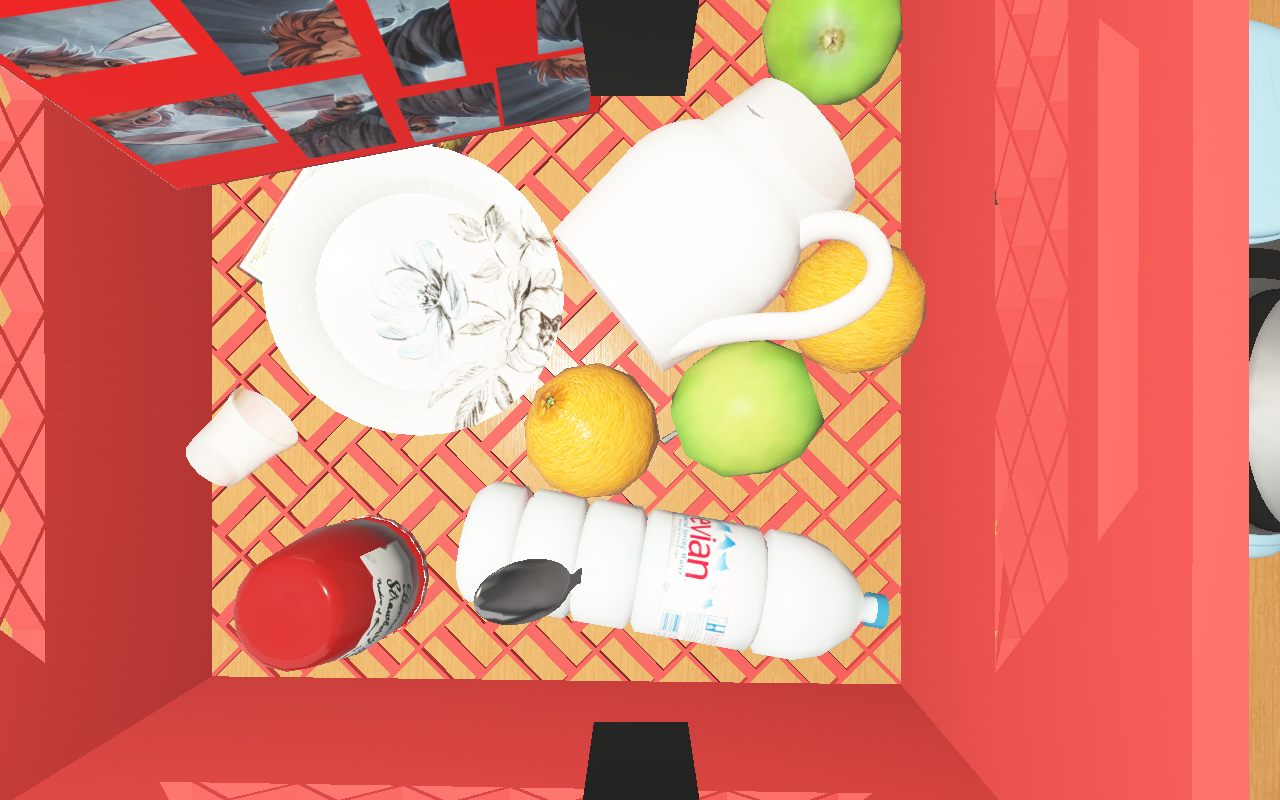
Objects in the scene:
carafe
water bottle
apple
plate
glass
jam jar
cereal box
cereal box